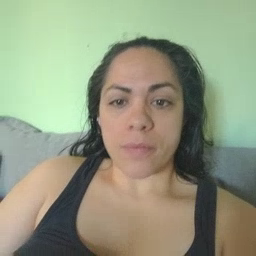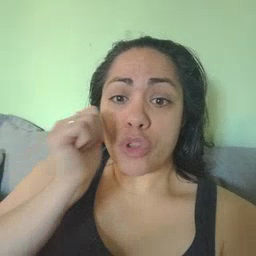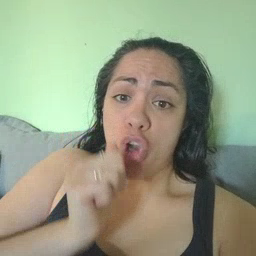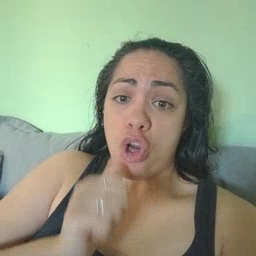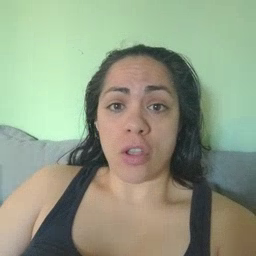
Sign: girl